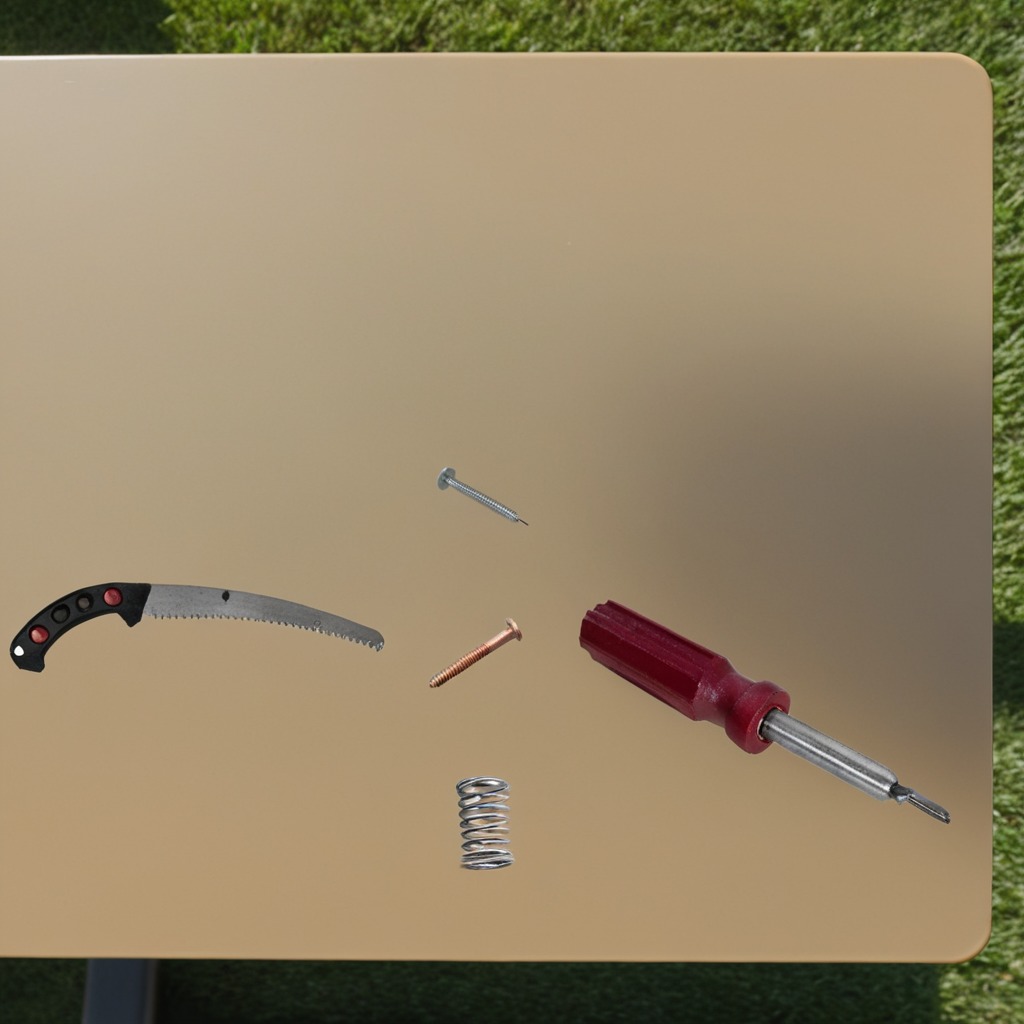
A metal machine screw, an iron nail, a coiled metal spring, a handheld metal saw, and a screwdriver are lying on the textured surface.